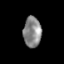
Tissue: skin
Cell type: Fibroblasts
Senescence score: 0.7668
Nuclear area (px): 537
Mean DAPI intensity: 135.192